Question: I have a report that renders images (jpg) that have been collected from various sources. This works fine within the report viewer, and when exporting via Excel.
However, when exporting to PDF, about 5% of the images are rendered incorrectly as can be seen below, with the original on the left, and what is rendered on the right;

Are there any rules as to what image properties/format are valid for SSRS to render the image correctly within a PDF? Essentially I'd like to somehow find these images that will render incorrectly before the report is run and fix them prior...
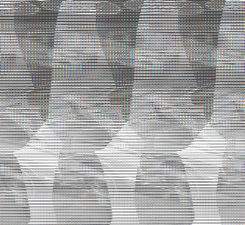
Answer: # Current Workaround
I never ended up getting SSRS to display the the problem images as they were, however, determining before running the report which images would be included in the non-displayable set so they could be converted to a supported format (automatically) was also a solution.
In my case, all images were supplied via users uploading to a website, so I was able to identify and convert images as they arrived. For all existing images, I was able to run a script that identified the problem images and convert them.
## Identifying problem images
From the thousands of images I had, I was able to determine that the images that wouldn't render correctly had the following properties:
1. Image had CMYK colorspace or;
2. Image had extended color profiles or;
3. Both of the above
## Converting an image
I was originally using the standard .NET GDI ('System.Drawing') to manipulate images however the API is often prone to crashes ('OutOfMemoryException') when dealing with images that have extra data. As such, I switched to using <URL> where for each of the identified images I:
1. Stripped the color profiles and;
2. Converted to RGB
Note that the conversion to RGB from CMYK stripping the color profiles was not enough to get all images to render properly.
I ended up just doing those items on every image byte stream I received from users (without first identifying the problem) before saving an uploaded image to disk. After which, I never had the rendering problem again.